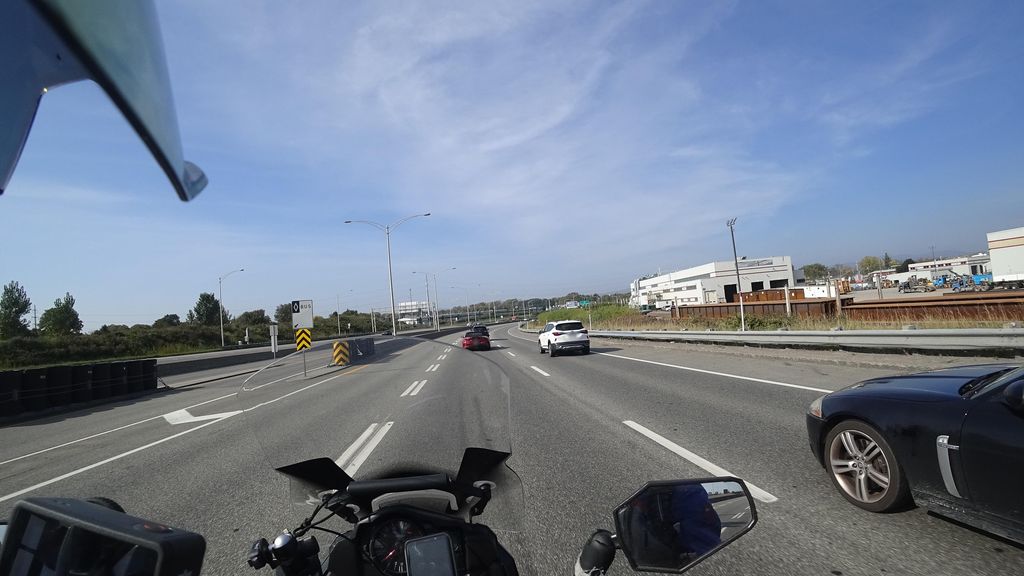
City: quebec_city